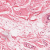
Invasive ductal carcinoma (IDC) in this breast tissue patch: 0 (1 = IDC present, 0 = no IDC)